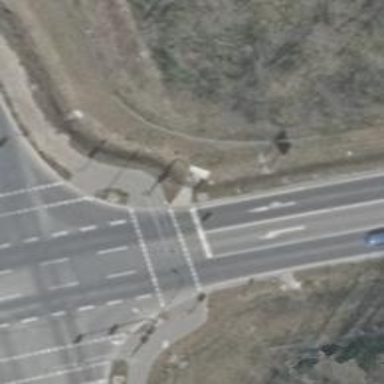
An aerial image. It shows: Road with traffic signals for signaling.